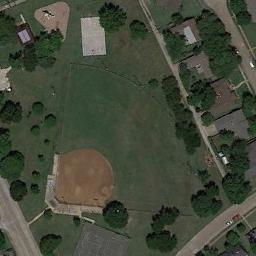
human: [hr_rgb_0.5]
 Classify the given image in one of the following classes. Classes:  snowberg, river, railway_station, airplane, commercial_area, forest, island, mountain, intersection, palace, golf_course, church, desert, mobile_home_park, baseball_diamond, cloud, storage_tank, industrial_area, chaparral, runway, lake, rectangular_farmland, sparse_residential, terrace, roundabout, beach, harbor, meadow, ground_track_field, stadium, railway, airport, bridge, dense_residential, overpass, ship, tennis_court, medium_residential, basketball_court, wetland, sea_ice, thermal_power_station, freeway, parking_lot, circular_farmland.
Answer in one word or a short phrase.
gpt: baseball_diamond